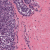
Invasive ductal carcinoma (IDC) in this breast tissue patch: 0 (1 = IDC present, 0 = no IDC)